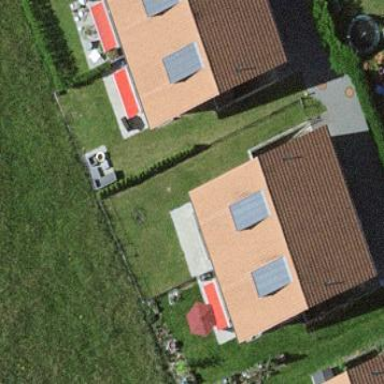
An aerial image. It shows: Terrace building.